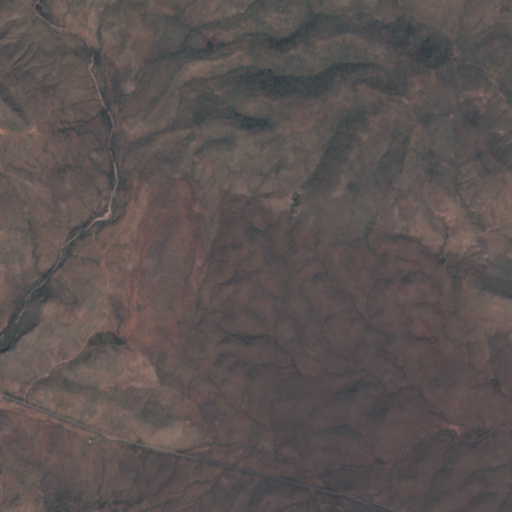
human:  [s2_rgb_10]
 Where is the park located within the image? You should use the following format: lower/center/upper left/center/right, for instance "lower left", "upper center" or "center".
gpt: The park is located in the lower left of the image.
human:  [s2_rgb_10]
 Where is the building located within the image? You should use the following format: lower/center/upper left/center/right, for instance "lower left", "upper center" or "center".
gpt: The building is located in the center left of the image.
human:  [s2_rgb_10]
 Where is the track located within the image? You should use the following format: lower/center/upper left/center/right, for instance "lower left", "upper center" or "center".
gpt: There is no track in the image.